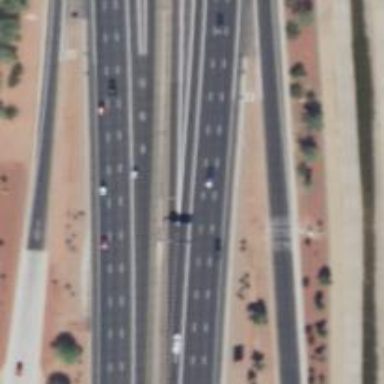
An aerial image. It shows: Asphalt motorway.